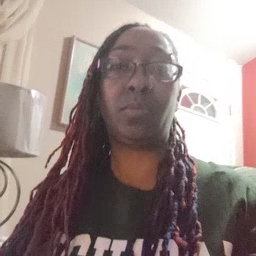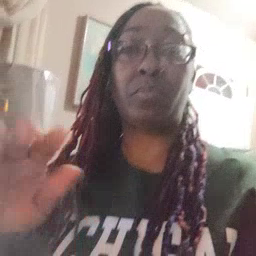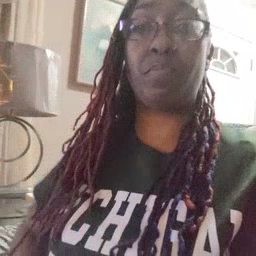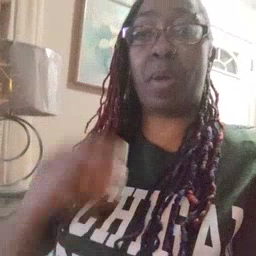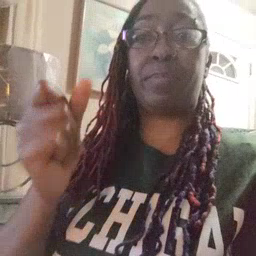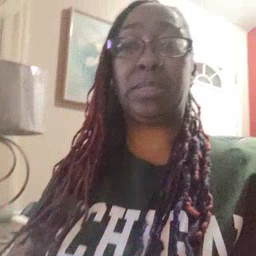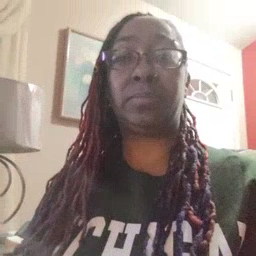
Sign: puppy